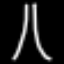
Label: The Eiffel Tower